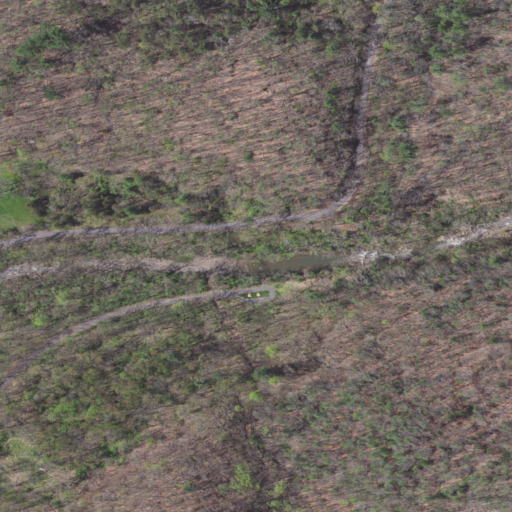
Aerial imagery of valley in Virginia named Jarrett Hollow containing deciduous forest, mixed forest, open development, and low intensity development